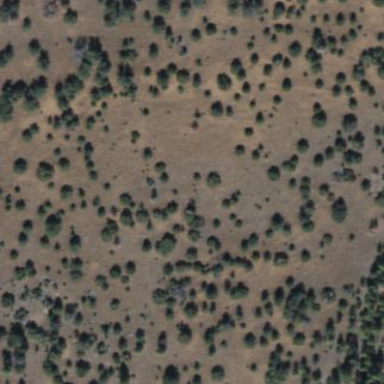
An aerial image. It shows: Patch of scrub vegetation.